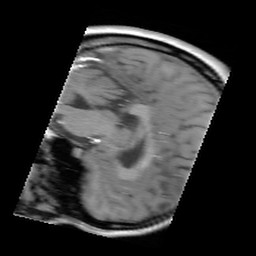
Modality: FLASH
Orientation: sagittal
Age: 26
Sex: female
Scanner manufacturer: siemens
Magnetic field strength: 3 T
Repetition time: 0.245 s
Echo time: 0.0026 s